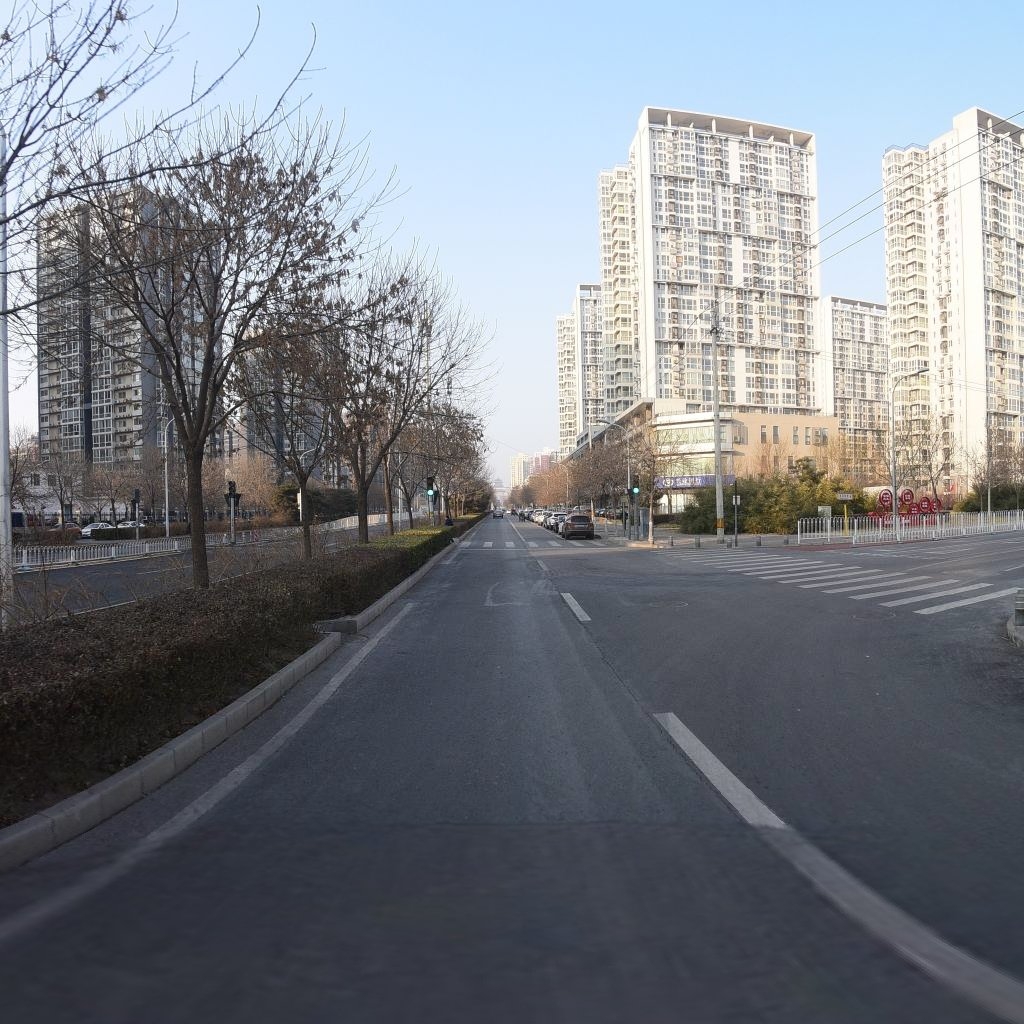
Region: Xicheng
Road damage annotations: longitudinal crack, manhole cover, manhole cover